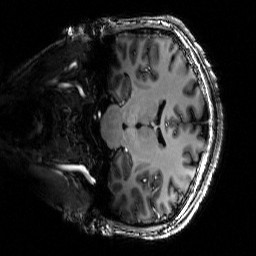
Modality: T1w
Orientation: coronal
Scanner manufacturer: siemens
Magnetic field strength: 6.98 T
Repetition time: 2.28 s
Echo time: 0.00258 s